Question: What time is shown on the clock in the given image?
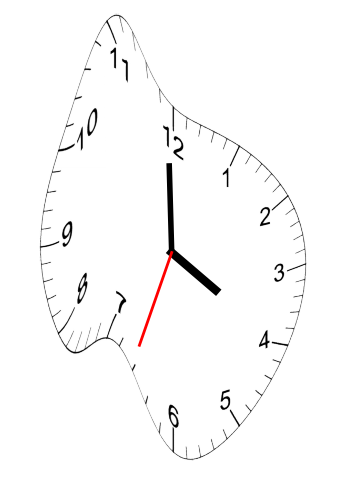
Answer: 03:59:33